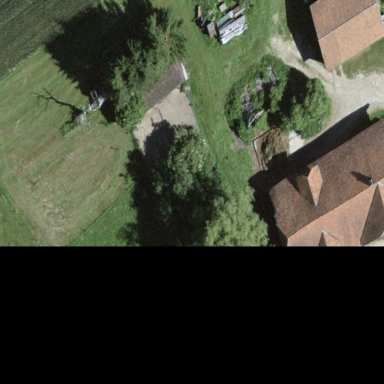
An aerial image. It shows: Farmyard area.